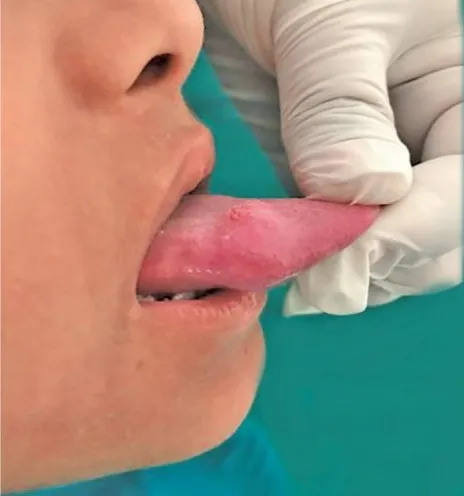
Intraoral photograph showing round swelling measuring 2.5 x 2.5 cm in size extending up to lateral surface of tongue.
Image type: medical_photograph (other_medical_photograph)